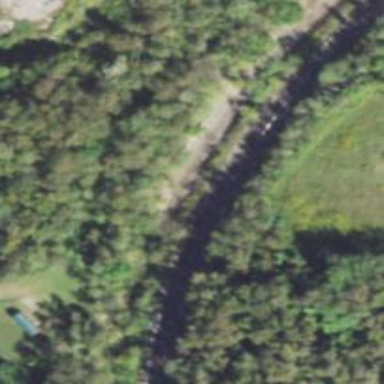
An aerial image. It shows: Abandoned railway.